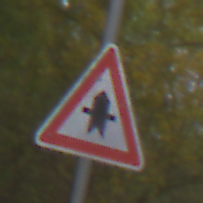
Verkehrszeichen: Vorfahrt
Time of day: Midday
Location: Outdoor (Nature)
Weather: Overcast
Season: Autumn
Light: Natural